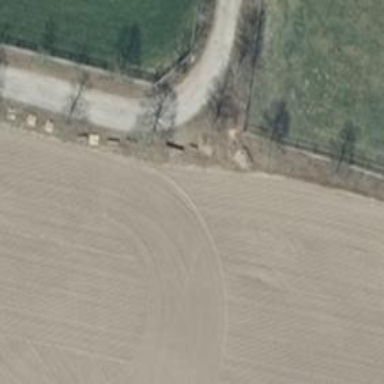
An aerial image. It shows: Row of deciduous broadleaved trees.